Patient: sex M, age 67
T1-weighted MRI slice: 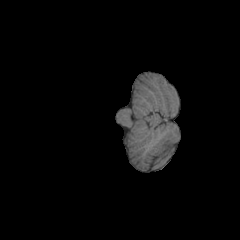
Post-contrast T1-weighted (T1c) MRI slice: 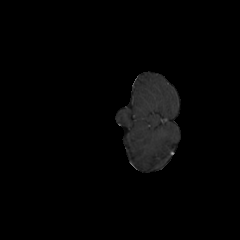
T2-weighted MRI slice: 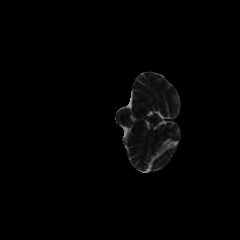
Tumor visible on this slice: no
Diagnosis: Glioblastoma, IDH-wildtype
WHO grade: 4